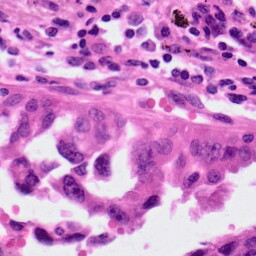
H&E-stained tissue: Lung